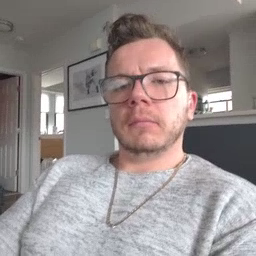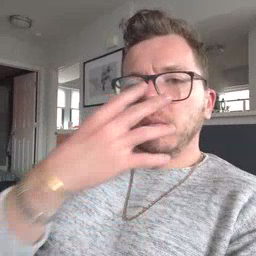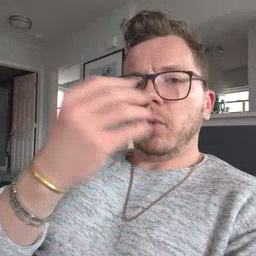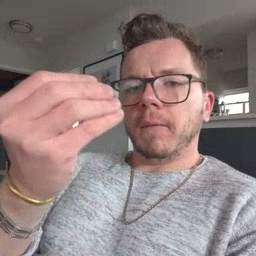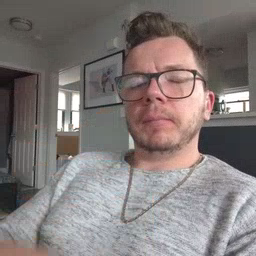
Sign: wolf